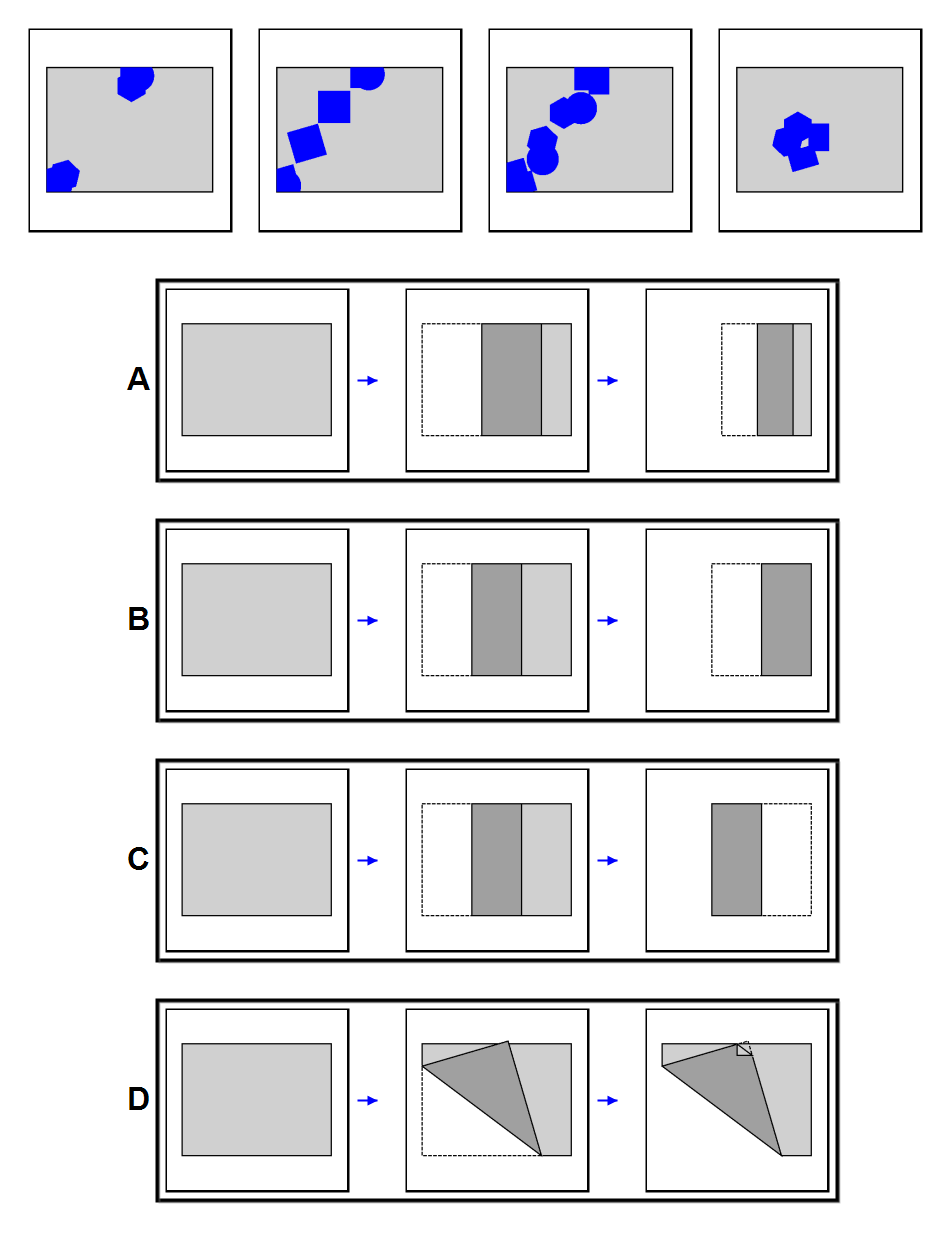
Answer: D